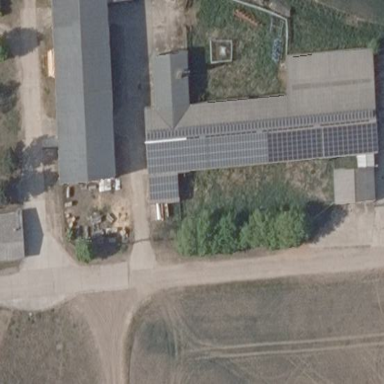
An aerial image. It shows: Building equipped with small solar photovoltaic panel for electricity generation.